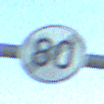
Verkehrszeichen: EndeGeschwindigkeit80
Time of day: MorningAfternoon
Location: Outdoor (Nature)
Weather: PartlyCloudy
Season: NotSpecified
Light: Natural